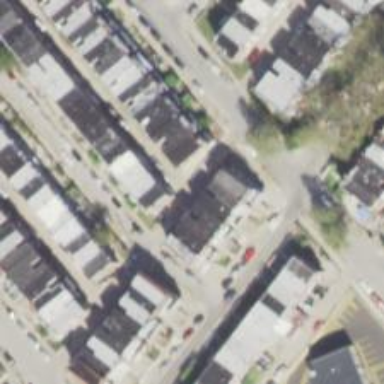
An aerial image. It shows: Alleyway designated as service road.